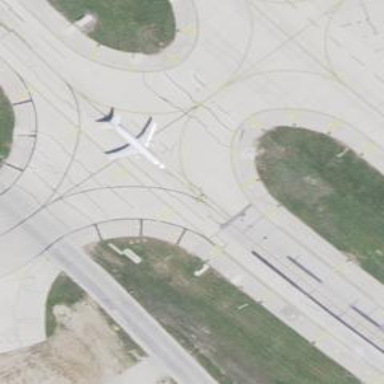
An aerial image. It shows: View of taxiway at the airport.